Question: I am trying out the fast Exp(x) function that previously was described in <URL> answer to an SO question on improving calculation speed in C#:
'''
public static double Exp(double x)
{
var tmp = (long)(<PHONE> * x + <PHONE>);
return BitConverter.Int64BitsToDouble(tmp << 32);
}
'''
The expression is using some IEEE floating point "tricks" and is primarily intended for use in neural sets. The function is approximately 5 times faster than the regular 'Math.Exp(x)' function.
Unfortunately, the numeric accuracy is only -4% -- +2% relative to the regular 'Math.Exp(x)' function, ideally I would like to have accuracy within at least the sub-percent range.
I have plotted the quotient between the approximate and the regular Exp functions, and as can be seen in the graph the relative difference appears to be repeated with practically constant frequency.

Is it possible to take advantage of this regularity to improve the accuracy of the "fast exp" function further without substantially reducing the calculation speed, or would the computational overhead of an accuracy improvement outweigh the computational gain of the original expression?
(As a side note, I have also tried <URL>
Upon request from @Adriano, I have now performed a very simple benchmark. I have performed 10 million computations using each of the alternative functions for floating point values in the range [-100, 100]. Since the range of values I am interested in spans from -20 to 0 I have also explicitly listed the function value at x = -5. Here are the results:
'''
Math.Exp: 62.525 ms, exp(-5) = 0.00673794699908547
Empty function: 13.769 ms
ExpNeural: 14.867 ms, exp(-5) = 0.00675211846828461
ExpSeries8: 15.121 ms, exp(-5) = 0.00641270968867667
ExpSeries16: 32.046 ms, exp(-5) = 0.00673666189488182
exp1: 15.062 ms, exp(-5) = -12.3333325982094
exp2: 15.090 ms, exp(-5) = 13.708332516253
exp3: 16.251 ms, exp(-5) = -12.3333325982094
exp4: 17.924 ms, exp(-5) = 728.368055056781
exp5: 20.972 ms, exp(-5) = -6.13293614238501
exp6: 24.212 ms, exp(-5) = 3.55518353166184
exp7: 29.092 ms, exp(-5) = -1.8271053775984
exp7 +/-: 38.482 ms, exp(-5) = 0.00695945286970704
'''
is equivalent to the function specified in the beginning of this text. is the <URL>' instead.
Unfortunately, neither of the functions listed by <URL> seems to be more suitable in "my" value range, although it is too rapidly diverging with larger negative , especially when using "only" 8 multiplications.
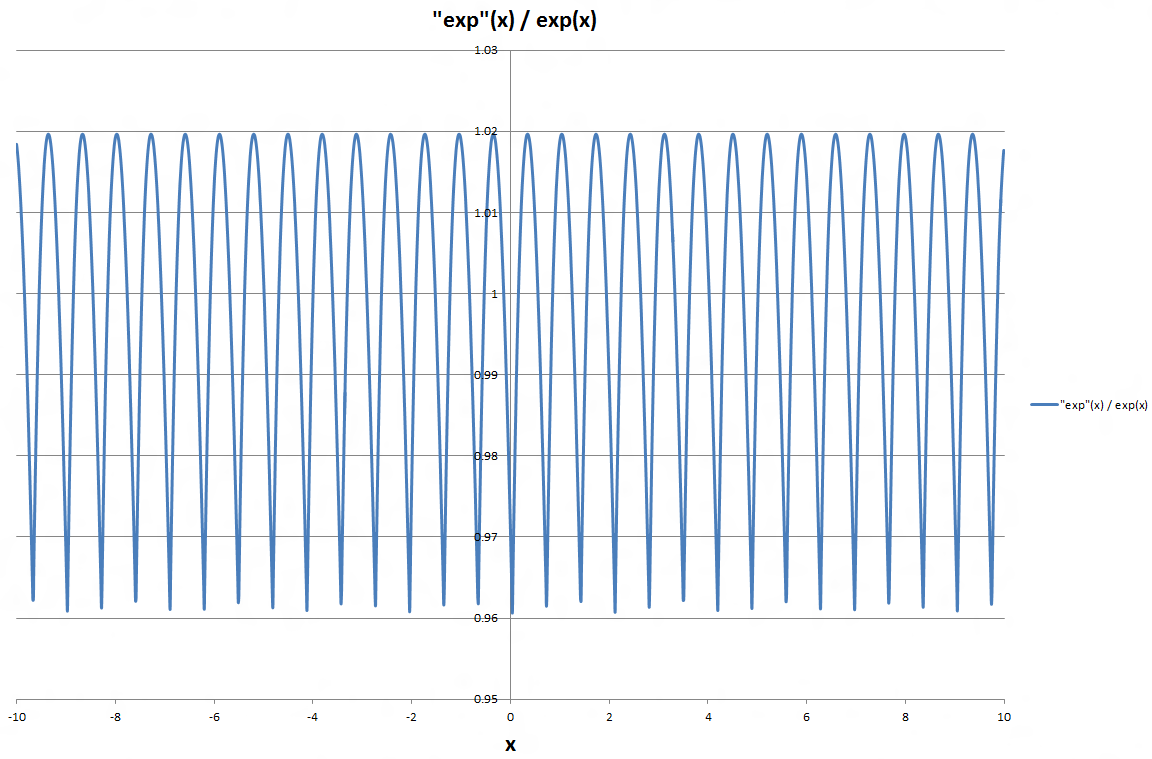
Answer: In case anyone wants to replicate the relative error function shown in the question, here's a way using Matlab (the "fast" exponent is not very fast in Matlab, but it is accurate):
'''
t = <PHONE>+[0:ceil(<PHONE>*pi)];
x = (t - <PHONE>)/<PHONE>;
ex = exp(x);
t = uint64(t);
import java.lang.Double;
et = arrayfun( @(n) java.lang.Double.longBitsToDouble(bitshift(n,32)), t );
plot(x, et./ex);
'''
Now, the period of the error exactly coincides with when the binary value of 'tmp' overflows from the mantissa into the exponent. Let's break our data into bins by discarding the bits that become the exponent (making it periodic), and keeping only the high eight remaining bits (to make our lookup table a reasonable size):
'''
index = bitshift(bitand(t,uint64(2^20-2^12)),-12) + 1;
'''
Now we calculate the mean required adjustment:
'''
relerrfix = ex./et;
adjust = NaN(1,256);
for i=1:256; adjust(i) = mean(relerrfix(index == i)); end;
et2 = et .* adjust(index);
'''
The relative error is decreased to +/- .0006. Of course, other tables sizes are possible as well (for example, a 6-bit table with 64 entries gives +/- .0025) and the error is almost linear in table size. Linear interpolation between table entries would improve the error yet further, but at the expense of performance. Since we've already met the accuracy goal, let's avoid any further performance hits.
At this point it's some trivial editor skills to take the values computed by MatLab and create a lookup table in C#. For each computation, we add a bitmask, table lookup, and double-precision multiply.
'''
static double FastExp(double x)
{
var tmp = (long)(<PHONE> * x + <PHONE>);
int index = (int)(tmp >> 12) & 0xFF;
return BitConverter.Int64BitsToDouble(tmp << 32) * ExpAdjustment[index];
}
'''
The speedup is very similar to the original code -- for my computer, this is about 30% faster compiled as x86 and about 3x as fast for x64. With mono on ideone, it's a substantial net loss (but so is <URL>.
Complete source code and testcase: <URL>
'''
using System;
using System.Diagnostics;
namespace fastexponent
{
class Program
{
static double[] ExpAdjustment = new double[256] {
1.040389835,
1.039159306,
1.037945888,
1.036749401,
1.035569671,
1.034406528,
1.033259801,
1.032129324,
1.031014933,
1.029916467,
1.028833767,
1.027766676,
1.<PHONE>,
1.025678708,
1.<PHONE>,
1.023651359,
1.022660049,
1.021683458,
1.020721446,
1.019773873,
1.018840604,
1.017921503,
1.017016438,
1.016125279,
1.015247897,
1.014384165,
1.013533958,
1.012697153,
1.011873629,
1.011063266,
1.010265947,
1.009481555,
1.008709975,
1.007951096,
1.007204805,
1.006470993,
1.005749552,
1.005040376,
1.004343358,
1.003658397,
1.002985389,
1.002324233,
1.001674831,
1.001037085,
1.000410897,
0.999796173,
0.999192819,
0.998600742,
0.998019851,
0.997450055,
0.996891266,
0.996343396,
0.995806358,
0.995280068,
0.99476444,
0.994259393,
0.993764844,
0.993280711,
0.992806917,
0.992343381,
0.991890026,
0.991446776,
0.991013555,
0.990590289,
0.990176903,
0.989773325,
0.989379484,
0.988995309,
0.988620729,
0.988255677,
0.987900083,
0.987553882,
0.987217006,
0.98688939,
0.98657097,
0.986261682,
0.985961463,
0.985670251,
0.985387985,
0.985114604,
0.984850048,
0.984594259,
0.984347178,
0.984108748,
0.983878911,
0.983657613,
0.983444797,
0.983240409,
0.983044394,
0.982856701,
0.982677276,
0.982506066,
0.982343022,
0.982188091,
0.982041225,
0.981902373,
0.981771487,
0.981648519,
0.981533421,
0.981426146,
0.981326648,
0.98123488,
0.981150798,
0.981074356,
0.981005511,
0.980944219,
0.980890437,
0.980844122,
0.980805232,
0.980773726,
0.980749562,
<PHONE>,
<PHONE>,
0.980720722,
0.980725528,
0.980737478,
0.980756534,
0.98078266,
0.980815817,
0.980855968,
0.980903079,
0.980955475,
0.981017942,
0.981085714,
0.981160303,
0.981241675,
0.981329796,
0.981424634,
0.981526154,
0.981634325,
0.981749114,
0.981870489,
0.981998419,
0.982132873,
0.98227382,
0.982421229,
0.982575072,
0.982735318,
0.982901937,
0.983074902,
0.983254183,
0.983439752,
0.983631582,
0.983829644,
0.984033912,
0.984244358,
0.984460956,
0.984683681,
0.984912505,
0.985147403,
0.985388349,
0.98563532,
0.98588829,
0.986147234,
0.986412128,
0.986682949,
0.986959673,
0.987242277,
0.987530737,
0.987825031,
0.988125136,
0.98843103,
0.988742691,
0.989060098,
0.989383229,
0.989712063,
0.990046579,
0.990386756,
0.990732574,
0.991084012,
0.991441052,
0.991803672,
0.992171854,
0.992545578,
0.992924825,
0.993309578,
0.993699816,
0.994095522,
0.994496677,
0.994903265,
0.995315266,
0.995732665,
0.996155442,
0.996583582,
0.997017068,
0.997455883,
0.99790001,
0.998349434,
0.998804138,
0.999264107,
0.999729325,
1.000199776,
1.000675446,
1.001156319,
1.001642381,
1.002133617,
1.002630011,
1.003131551,
1.003638222,
1.<PHONE>,
1.004666901,
1.005188881,
1.005715938,
1.006248058,
1.006785227,
1.007327434,
1.007874665,
1.008426907,
1.008984149,
1.009546377,
1.010113581,
1.010685747,
1.011262865,
1.011844922,
1.012431907,
1.013023808,
1.013620615,
1.014222317,
1.014828902,
1.<PHONE>,
1.016056681,
1.016677853,
1.017303866,
1.017934711,
1.018570378,
1.019210855,
1.019856135,
1.020506206,
1.<PHONE>,
1.021820687,
1.022485078,
1.023154224,
1.023828116,
1.024506745,
1.025190103,
1.<PHONE>,
1.026570969,
1.027268461,
1.027970647,
1.<PHONE>,
1.029389072,
1.030114973,
1.030826088,
1.<PHONE>,
1.032281819,
1.<PHONE>,
1.033756114,
1.034500204,
1.035248913,
1.036002235,
1.036760162,
1.037522688,
1.038289806,
1.039061509,
1.039837792,
1.040618648
};
static double FastExp(double x)
{
var tmp = (long)(<PHONE> * x + <PHONE>);
int index = (int)(tmp >> 12) & 0xFF;
return BitConverter.Int64BitsToDouble(tmp << 32) * ExpAdjustment[index];
}
static void Main(string[] args)
{
double[] x = new double[<PHONE>];
double[] ex = new double[x.Length];
double[] fx = new double[x.Length];
Random r = new Random();
for (int i = 0; i < x.Length; ++i)
x[i] = r.NextDouble() * 40;
Stopwatch sw = new Stopwatch();
sw.Start();
for (int j = 0; j < x.Length; ++j)
ex[j] = Math.Exp(x[j]);
sw.Stop();
double builtin = sw.Elapsed.TotalMilliseconds;
sw.Reset();
sw.Start();
for (int k = 0; k < x.Length; ++k)
fx[k] = FastExp(x[k]);
sw.Stop();
double custom = sw.Elapsed.TotalMilliseconds;
double min = 1, max = 1;
for (int m = 0; m < x.Length; ++m) {
double ratio = fx[m] / ex[m];
if (min > ratio) min = ratio;
if (max < ratio) max = ratio;
}
Console.WriteLine("minimum ratio = " + min.ToString() + ", maximum ratio = " + max.ToString() + ", speedup = " + (builtin / custom).ToString());
}
}
}
'''